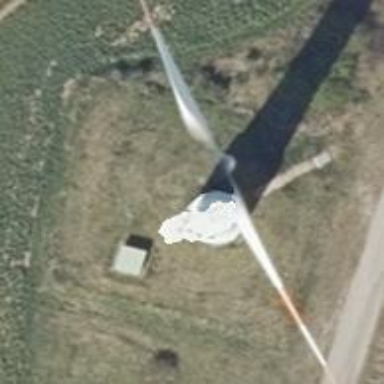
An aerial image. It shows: Wind turbine generator that utilizes wind as its source for generating electricity. It is of the horizontal axis type.